Field crop: tomato
Growth stage: 1
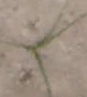
Species: cyperus